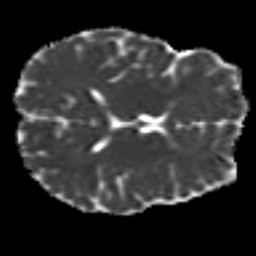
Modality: MD
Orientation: axial
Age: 26
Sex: male
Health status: healthy
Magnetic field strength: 3 T
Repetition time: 8.4 s
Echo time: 0.0926 s